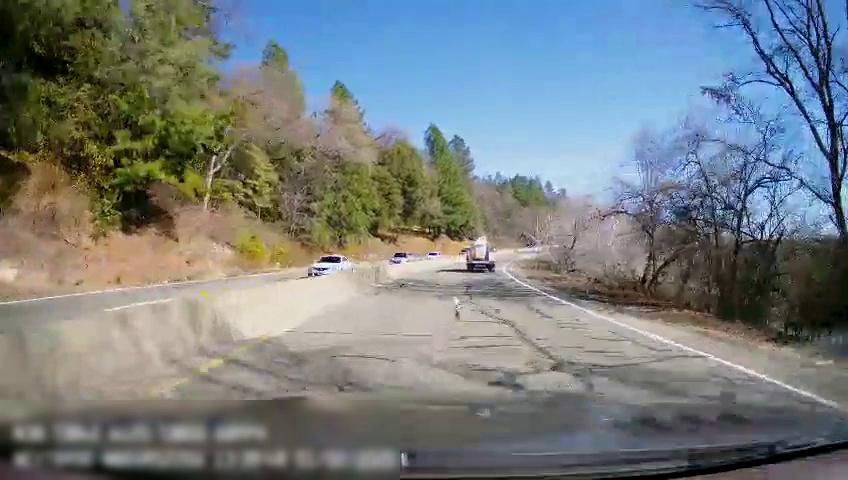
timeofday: Day
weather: Sunny
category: Drivable Space
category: Drivable Space
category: Vehicles | Car
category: Vehicles | Car
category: Vehicles | Car
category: Vehicles | Truck
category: Lanes | Opposite Lane
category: Lanes | Opposite Lane
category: Lanes | Current Lane
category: Lanes | Current Lane
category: Lanes | Alternate Lane